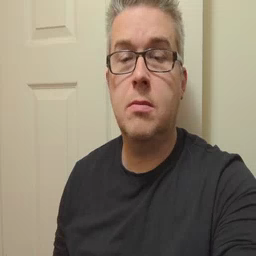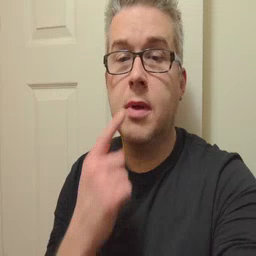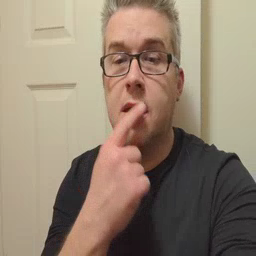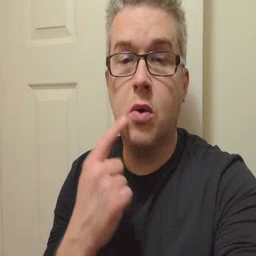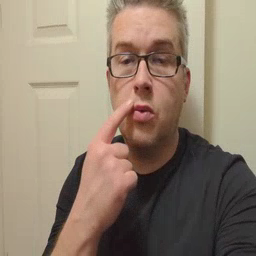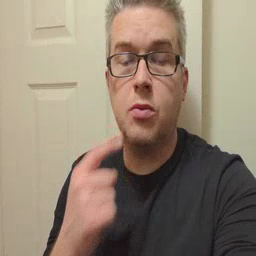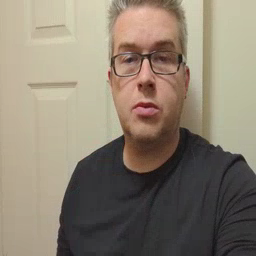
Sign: mouth